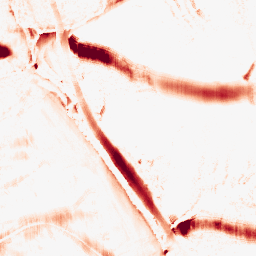
Category: morphological
Decomposition family: morphological_ellipse
Decomposition parameters: operation: opening
width: 30
height: 10
Upsampling method: bicubic_16x
Upsampling parameters: scale: 16
Upsampling scale: 16